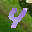
Label: 4